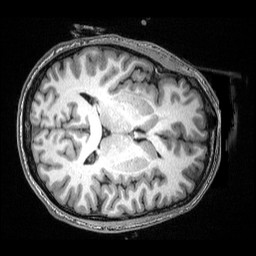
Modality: T1w
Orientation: axial
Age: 25
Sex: male
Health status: ill
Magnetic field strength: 3 T
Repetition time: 2.53 s
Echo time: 0.00331 s